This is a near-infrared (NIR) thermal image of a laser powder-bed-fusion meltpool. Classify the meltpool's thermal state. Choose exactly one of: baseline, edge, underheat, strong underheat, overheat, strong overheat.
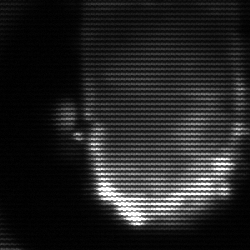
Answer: baseline